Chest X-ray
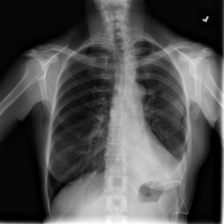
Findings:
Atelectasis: positive
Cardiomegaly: negative
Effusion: positive
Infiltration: positive
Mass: negative
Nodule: negative
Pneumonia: negative
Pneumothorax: positive
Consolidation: negative
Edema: negative
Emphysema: negative
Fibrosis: negative
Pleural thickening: negative
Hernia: negative